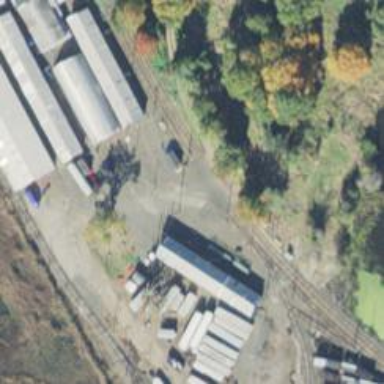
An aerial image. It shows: Preserved railway yard with electrified contact lines for rail service.